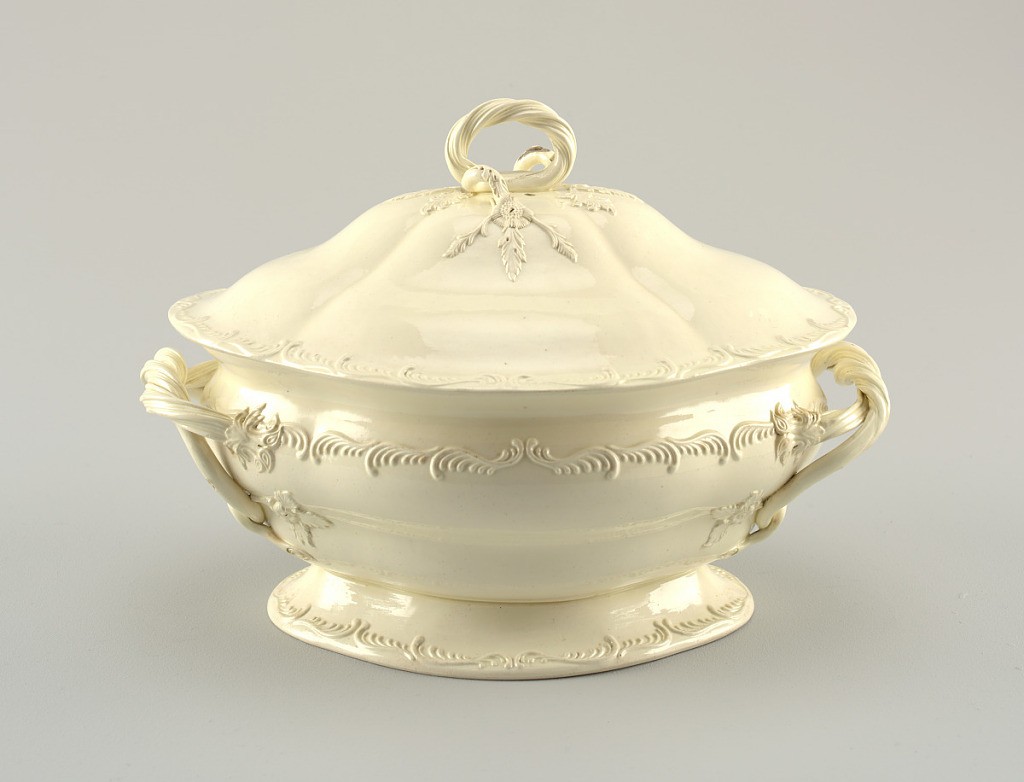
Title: Tureen with Cover
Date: late 18th century
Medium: Lead-glazed earthenware (“cream ware”)
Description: Elliptical in outline, with ogee sides, twisted loop handles and a high foot. Raised decoration of plumrose scrolls. Cover has similar decoration and a twisted handle terminating in raised leaves and a floral rosette.